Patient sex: M
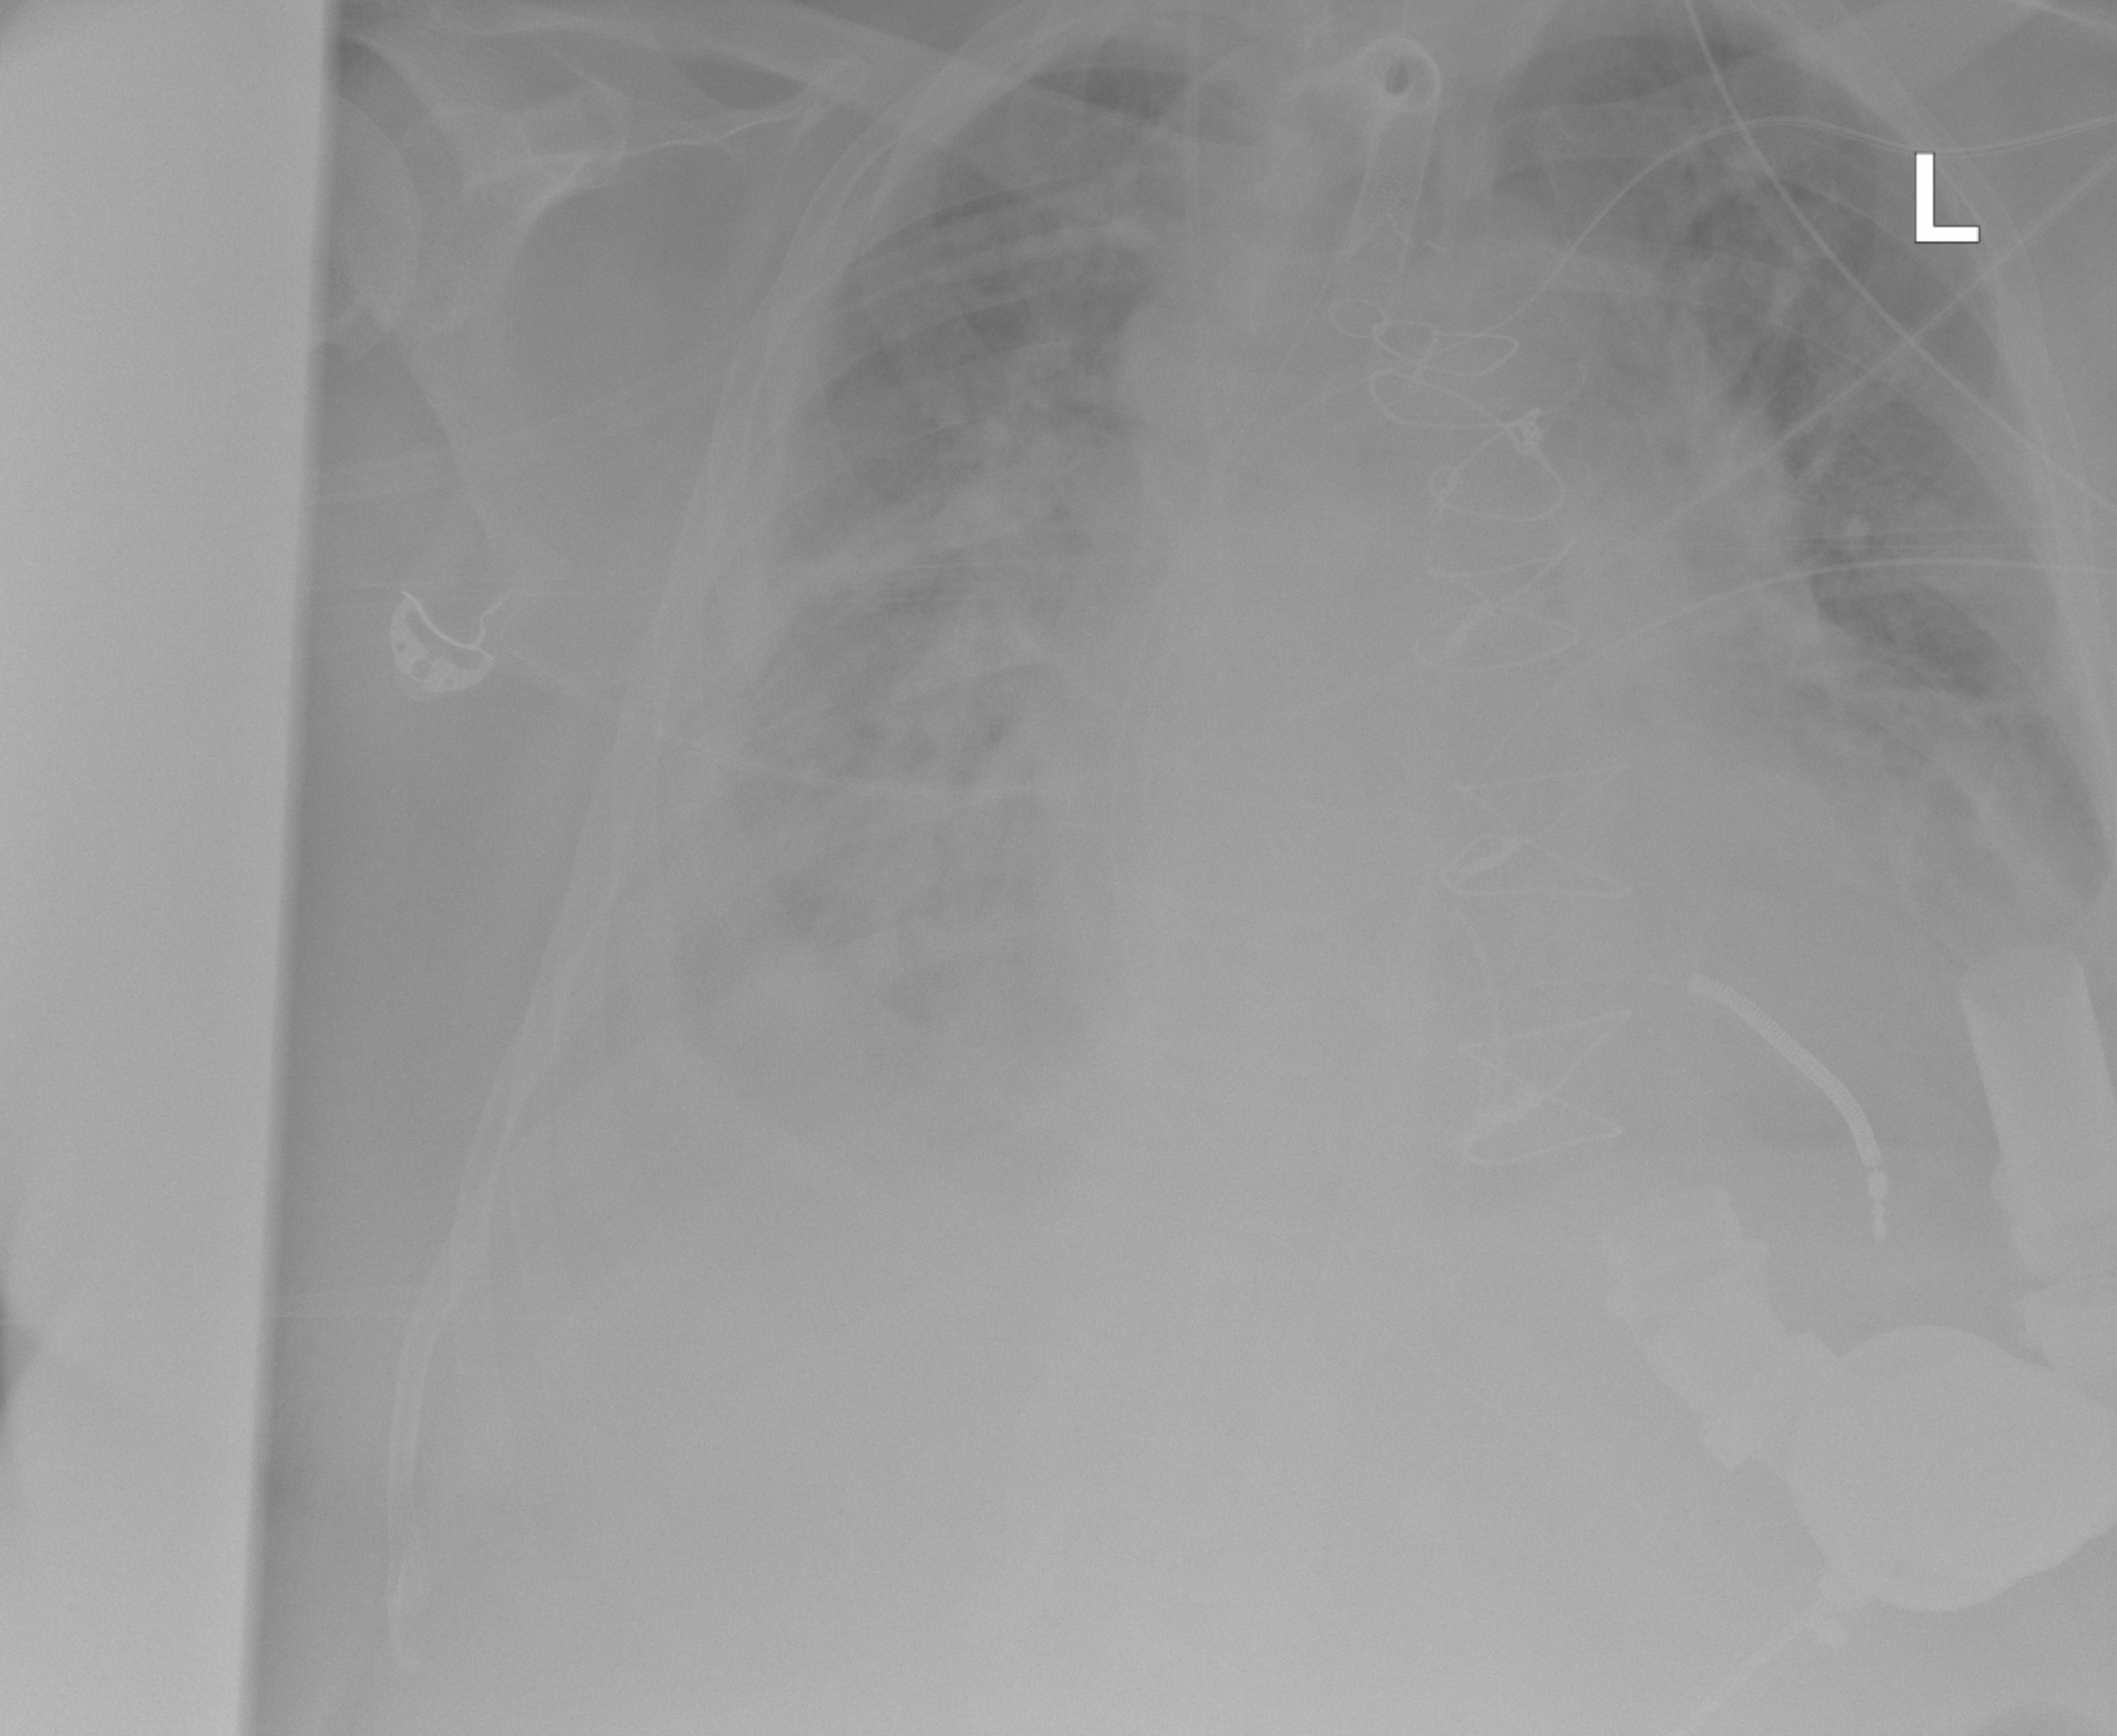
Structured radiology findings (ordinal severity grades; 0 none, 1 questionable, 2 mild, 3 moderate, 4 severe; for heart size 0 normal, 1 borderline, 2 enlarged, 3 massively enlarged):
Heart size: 2
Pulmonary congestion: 3
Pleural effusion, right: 3
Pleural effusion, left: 2
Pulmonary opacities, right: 2
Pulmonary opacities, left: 2
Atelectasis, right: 3
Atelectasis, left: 3